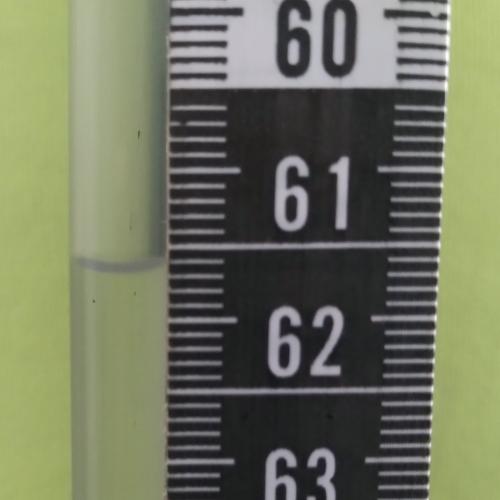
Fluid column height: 61.6 cm